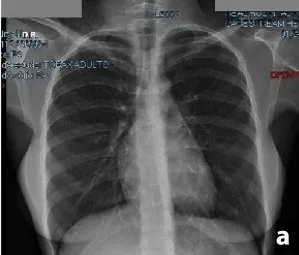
Chest X- rays of cases 1 and 2. Case 1: (a) Normal post-operative chest
X-ray 17 years after surgery.
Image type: radiology (x_ray)